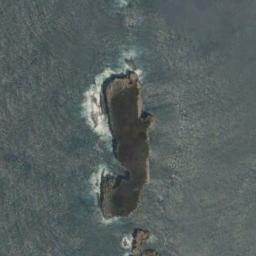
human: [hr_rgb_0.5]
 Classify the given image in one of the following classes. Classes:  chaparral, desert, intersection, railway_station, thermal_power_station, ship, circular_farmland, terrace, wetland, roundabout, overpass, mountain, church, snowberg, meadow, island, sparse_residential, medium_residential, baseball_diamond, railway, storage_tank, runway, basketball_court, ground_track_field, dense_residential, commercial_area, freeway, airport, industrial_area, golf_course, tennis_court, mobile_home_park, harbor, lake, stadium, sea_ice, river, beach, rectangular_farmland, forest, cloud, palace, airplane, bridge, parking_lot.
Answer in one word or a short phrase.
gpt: island